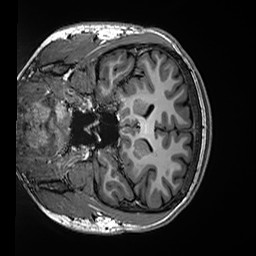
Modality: T1w
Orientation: coronal
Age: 21
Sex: male
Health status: healthy
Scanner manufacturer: siemens
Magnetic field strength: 3 T
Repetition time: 2.5 s
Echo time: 0.00299 s